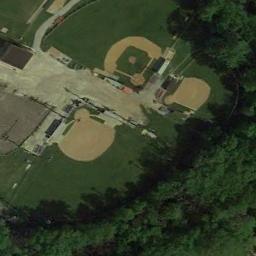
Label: baseball_diamond